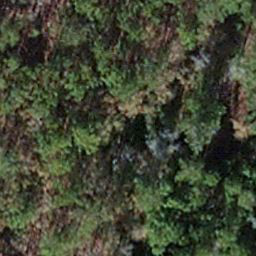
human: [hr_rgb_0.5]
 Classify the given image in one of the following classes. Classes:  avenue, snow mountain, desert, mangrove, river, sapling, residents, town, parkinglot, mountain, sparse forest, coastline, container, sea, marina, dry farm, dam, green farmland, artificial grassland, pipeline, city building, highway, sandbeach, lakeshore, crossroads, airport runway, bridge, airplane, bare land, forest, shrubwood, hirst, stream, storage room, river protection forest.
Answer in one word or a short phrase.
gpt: sapling